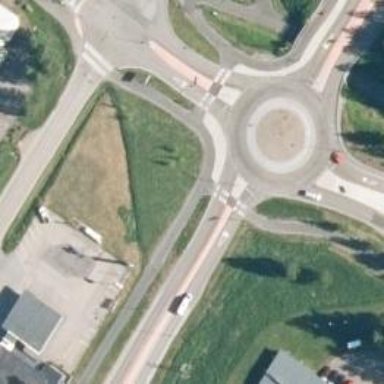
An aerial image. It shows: Uncontrolled crossing on the road.